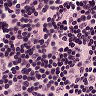
Metastatic tissue present: no